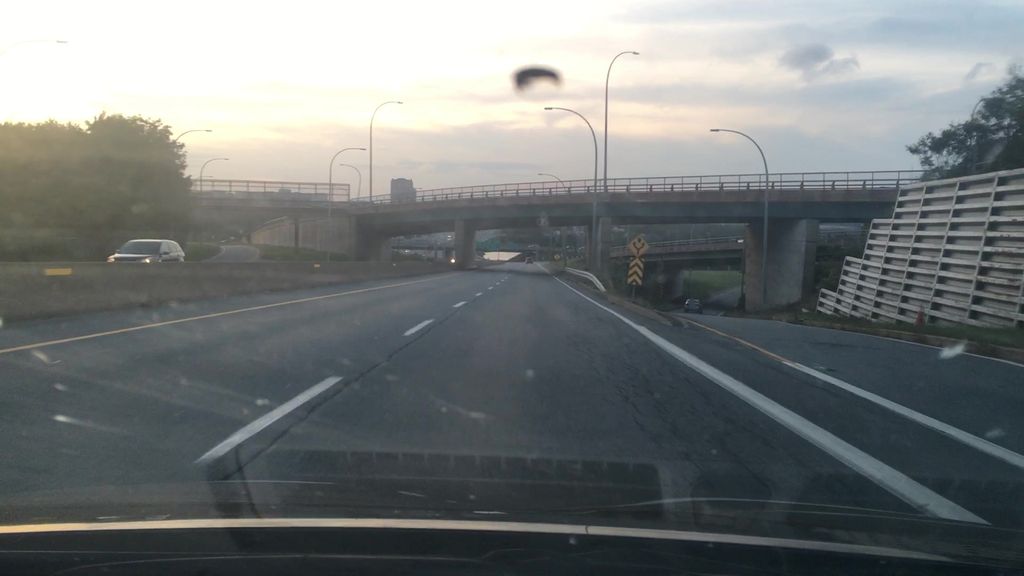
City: halifax